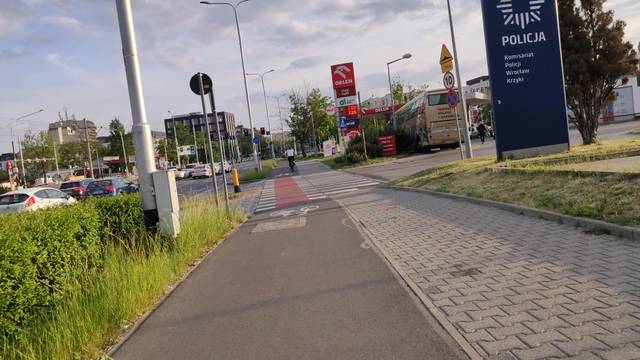
Region: Germany
Coordinates: 51.085, 17.025